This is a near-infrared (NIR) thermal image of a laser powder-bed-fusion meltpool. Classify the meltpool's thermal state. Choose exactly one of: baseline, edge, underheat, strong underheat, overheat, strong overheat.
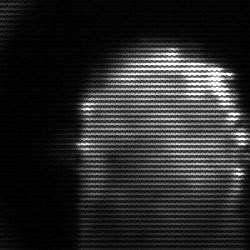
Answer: baseline